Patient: sex F, age 69
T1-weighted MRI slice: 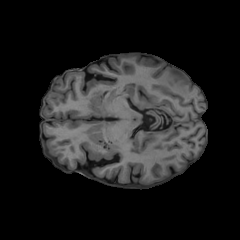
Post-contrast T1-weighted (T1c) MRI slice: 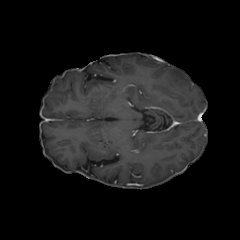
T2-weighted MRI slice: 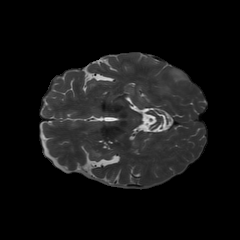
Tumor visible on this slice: yes
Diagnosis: Glioblastoma, IDH-wildtype
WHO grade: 4